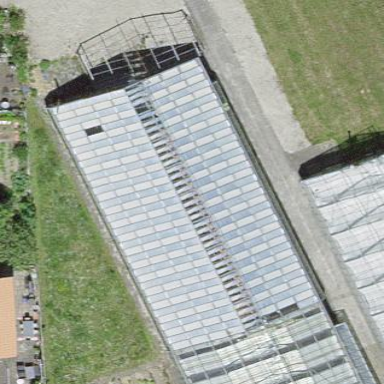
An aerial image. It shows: Greenhouse.